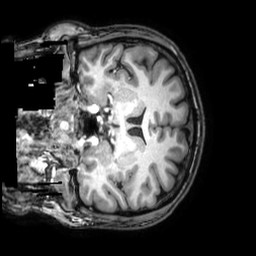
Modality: T1w
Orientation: coronal
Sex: male
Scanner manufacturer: philips
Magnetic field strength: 3 T
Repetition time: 0.008188 s
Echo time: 0.00374 s